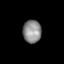
Tissue: skin
Cell type: Others
Senescence score: 0.781
Nuclear area (px): 408
Mean DAPI intensity: 140.87